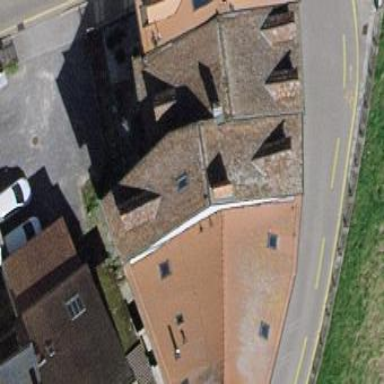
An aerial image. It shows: Gabled roof apartments building.